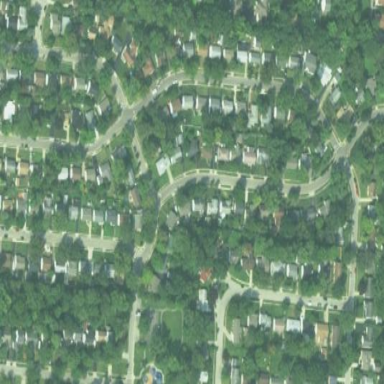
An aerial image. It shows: Residential area within neighborhood.